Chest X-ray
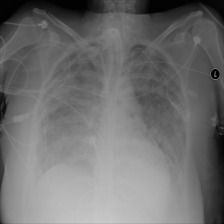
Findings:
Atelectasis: negative
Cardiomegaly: negative
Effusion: positive
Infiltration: negative
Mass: negative
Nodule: negative
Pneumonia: negative
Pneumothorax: negative
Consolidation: negative
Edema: negative
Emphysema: negative
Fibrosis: negative
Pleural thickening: negative
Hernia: negative